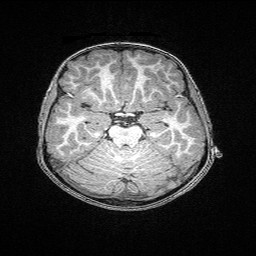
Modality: T1w
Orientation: coronal